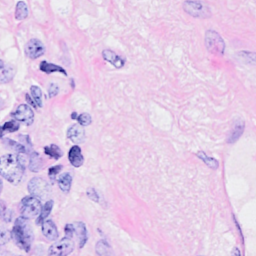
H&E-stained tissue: Breast